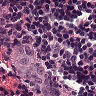
Metastatic tissue present: no